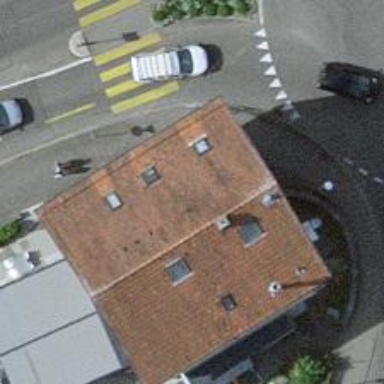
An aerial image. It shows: Restaurant.